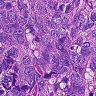
Metastatic tissue present: yes